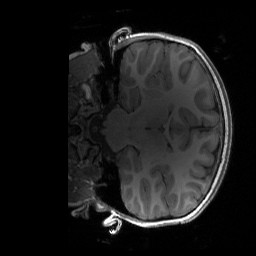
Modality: T1w
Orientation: coronal
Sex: female
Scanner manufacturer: siemens
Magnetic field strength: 3 T
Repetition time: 1.9 s
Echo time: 0.00243 s